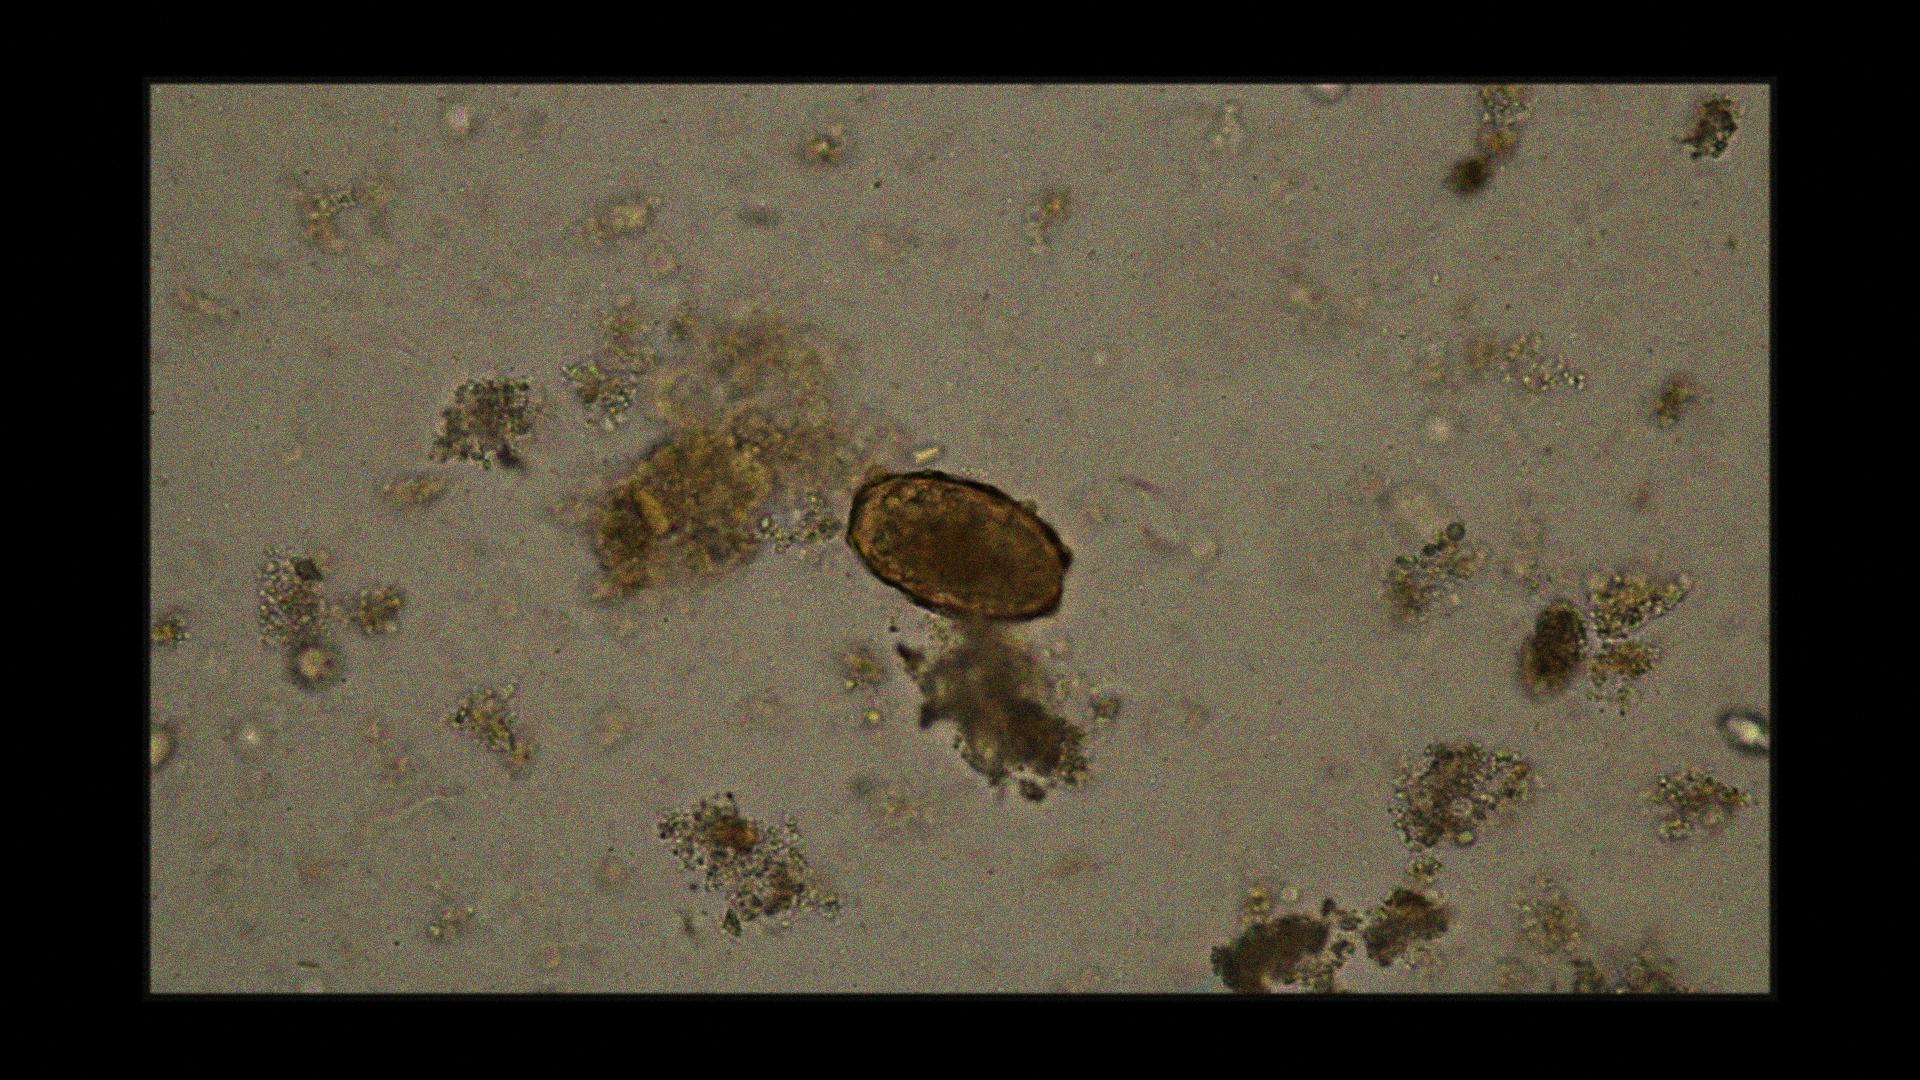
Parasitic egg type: Ascaris lumbricoides